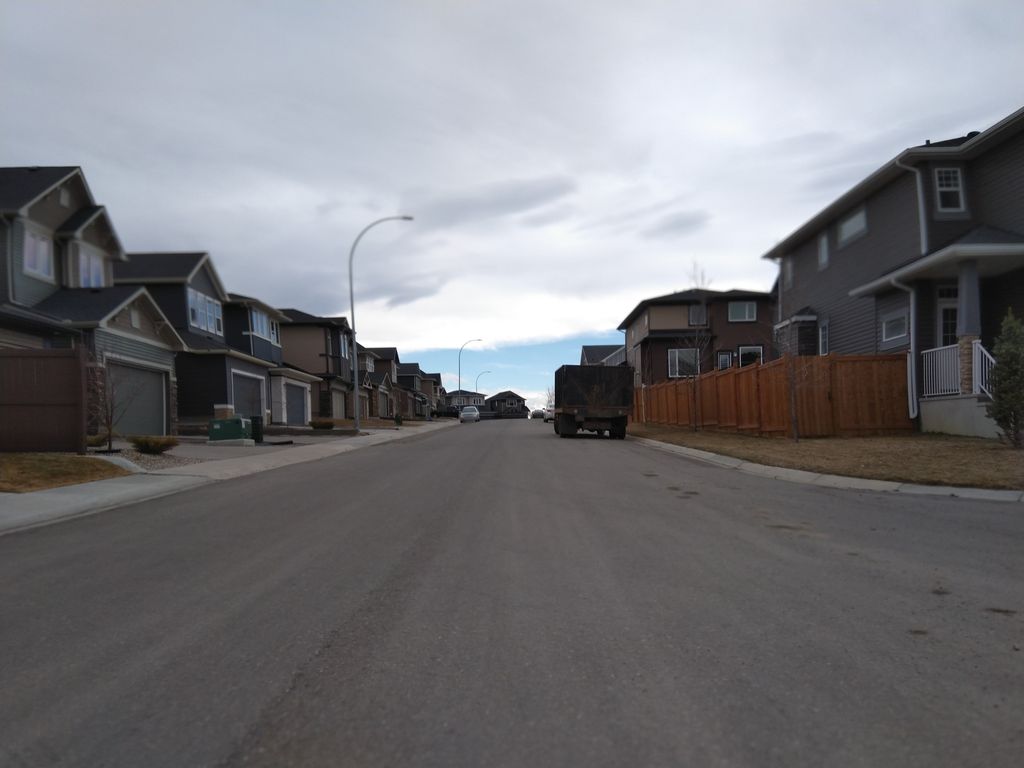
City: calgary